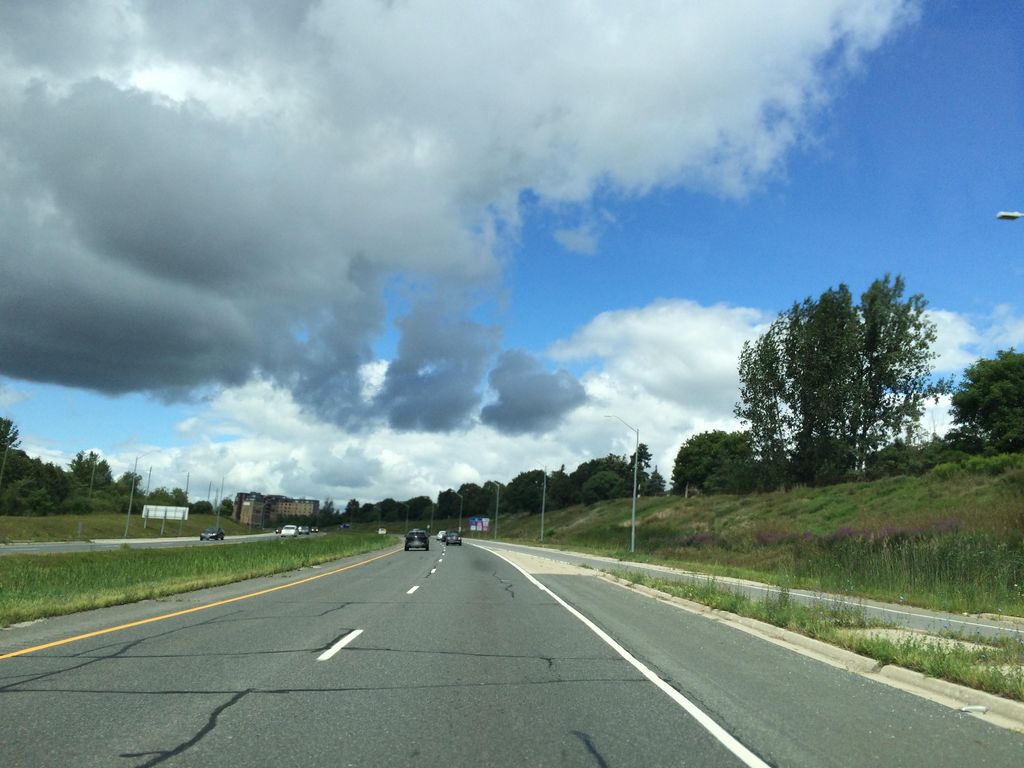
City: kitchener-waterloo